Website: walmart
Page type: account-selection
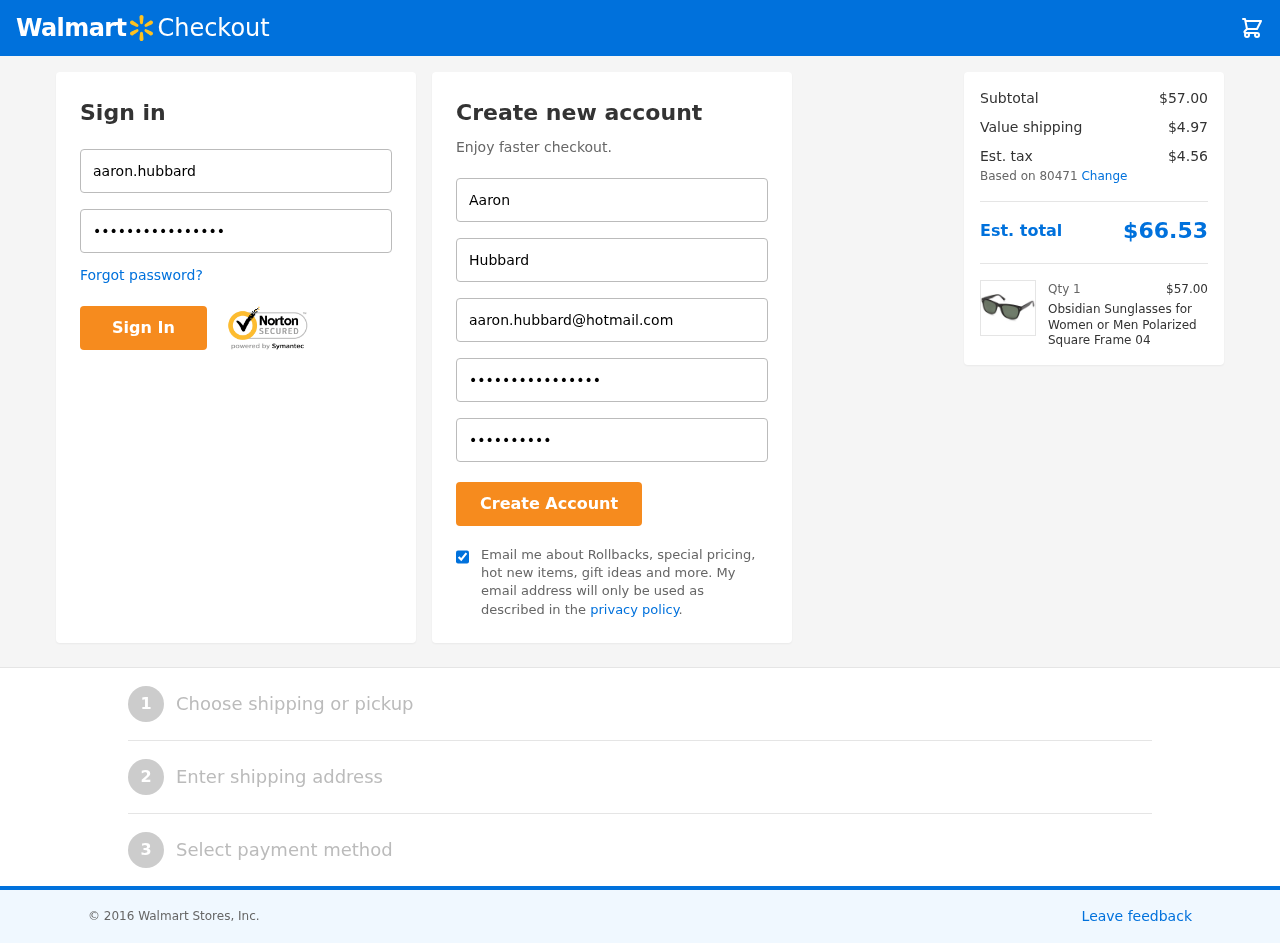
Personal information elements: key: PII_EMAIL
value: aaron.hubbard@hotmail.com
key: PII_FIRSTNAME
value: Aaron
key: PII_LASTNAME
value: Hubbard
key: PII_LOGIN_USERNAME
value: aaron.hubbard
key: PII_POSTCODE
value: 80471
Product elements: key: PRODUCT1_NAME
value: Obsidian Sunglasses for Women or Men Polarized Square Frame 04
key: PRODUCT1_PRICE
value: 57
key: PRODUCT1_QUANTITY
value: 1
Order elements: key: ORDER_SUBTOTAL
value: $57.00
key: ORDER_SHIPPING_COST
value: $4.97
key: ORDER_TAX
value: $4.56
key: ORDER_TOTAL
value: $66.53